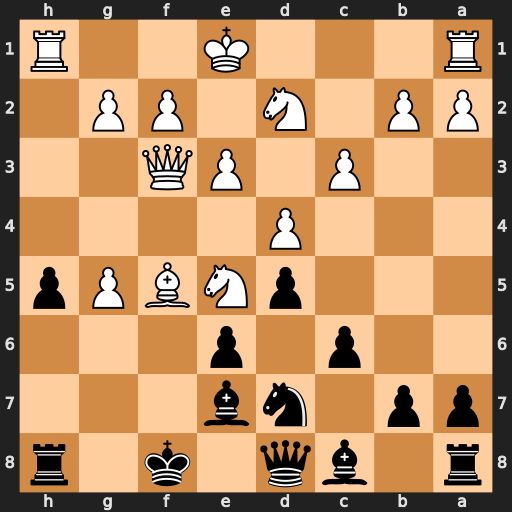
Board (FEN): r1bq1k1r/pp1nb3/2p1p3/3pNBPp/3P4/2P1PQ2/PP1N1PP1/R3K2R
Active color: b
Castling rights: KQ
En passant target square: -
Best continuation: Nxe5 dxe5 exf5